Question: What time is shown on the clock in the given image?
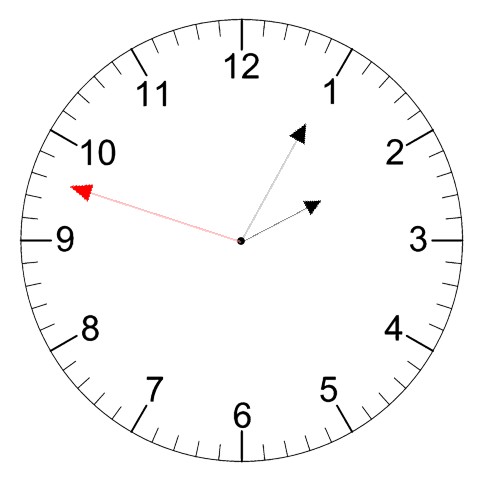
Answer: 02:04:48